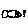
Label: fish